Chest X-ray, PA view. Patient: 31 years old, sex F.
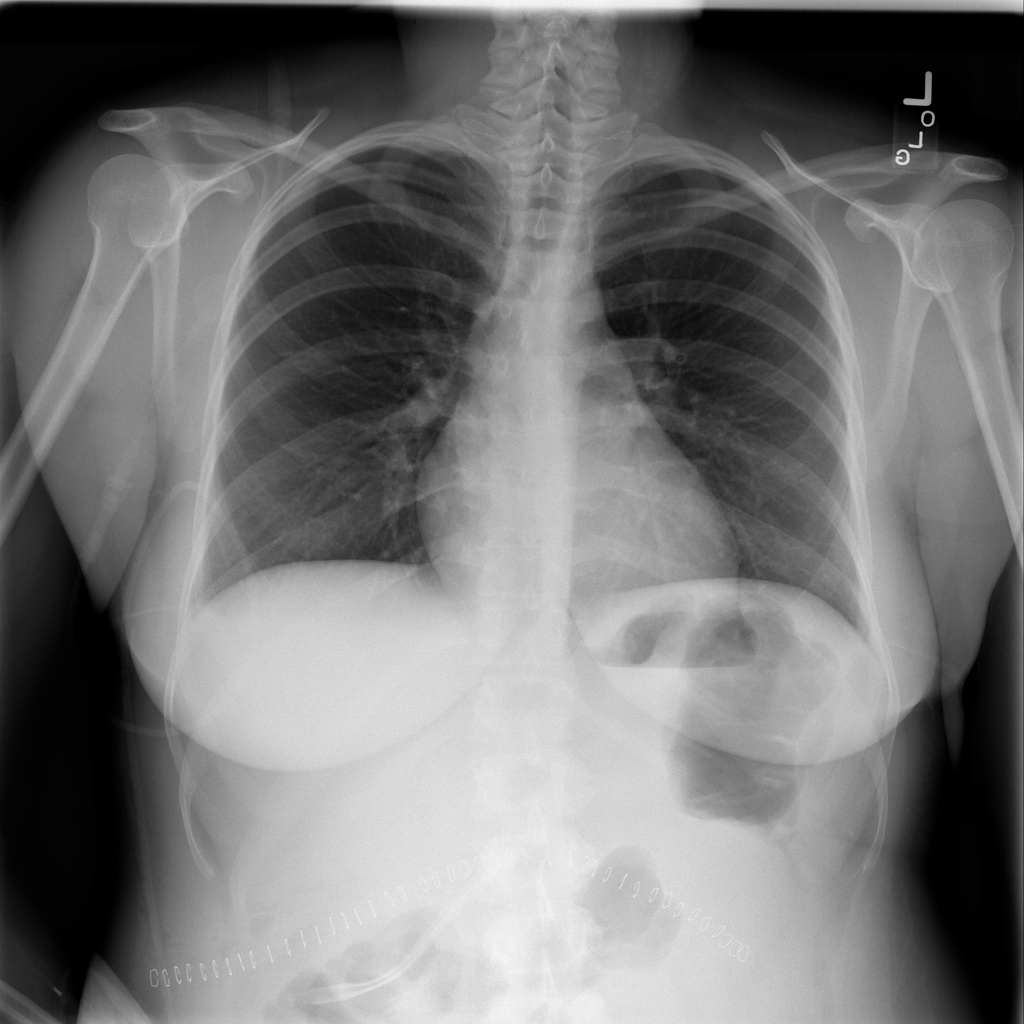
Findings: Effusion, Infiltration